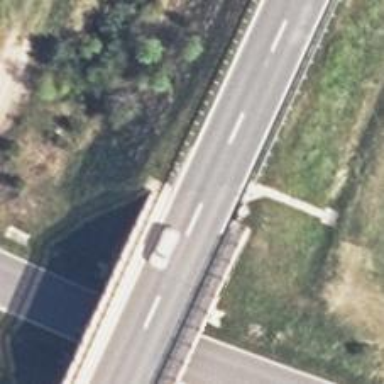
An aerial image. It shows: Motorway bridge with asphalt surface. The bridge is part of primary highway.